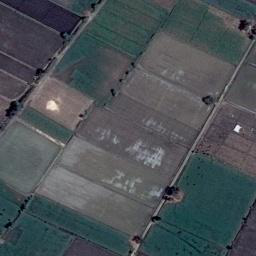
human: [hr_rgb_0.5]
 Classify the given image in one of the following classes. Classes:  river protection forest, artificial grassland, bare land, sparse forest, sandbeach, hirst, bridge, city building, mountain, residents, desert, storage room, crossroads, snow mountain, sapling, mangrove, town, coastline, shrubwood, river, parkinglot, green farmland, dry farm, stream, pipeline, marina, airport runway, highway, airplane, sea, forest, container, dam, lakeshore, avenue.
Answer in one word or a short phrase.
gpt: green farmland